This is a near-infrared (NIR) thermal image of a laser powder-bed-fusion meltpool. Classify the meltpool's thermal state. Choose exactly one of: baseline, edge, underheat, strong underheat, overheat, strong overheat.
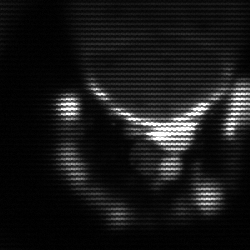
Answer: edge